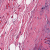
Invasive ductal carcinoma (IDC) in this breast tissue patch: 0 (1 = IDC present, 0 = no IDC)